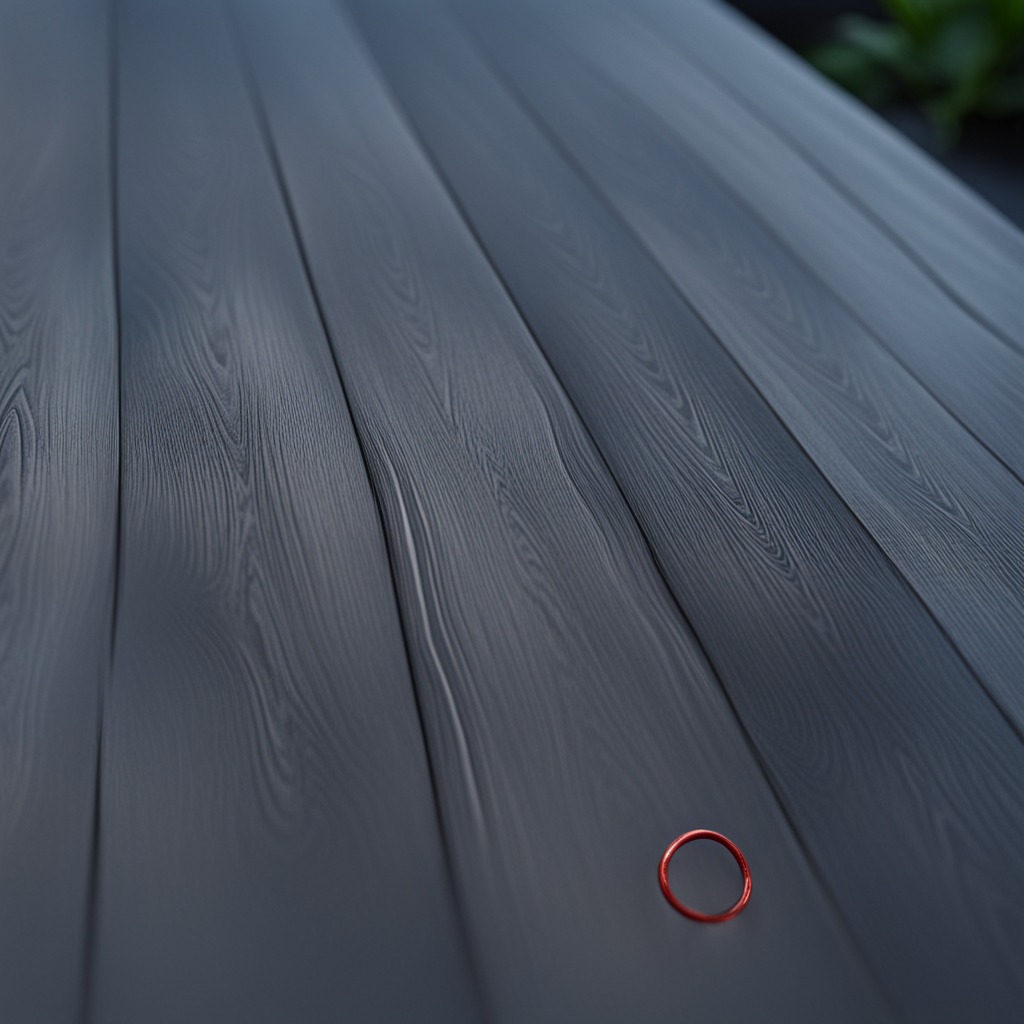
A rubber O-ring is lying on the table.